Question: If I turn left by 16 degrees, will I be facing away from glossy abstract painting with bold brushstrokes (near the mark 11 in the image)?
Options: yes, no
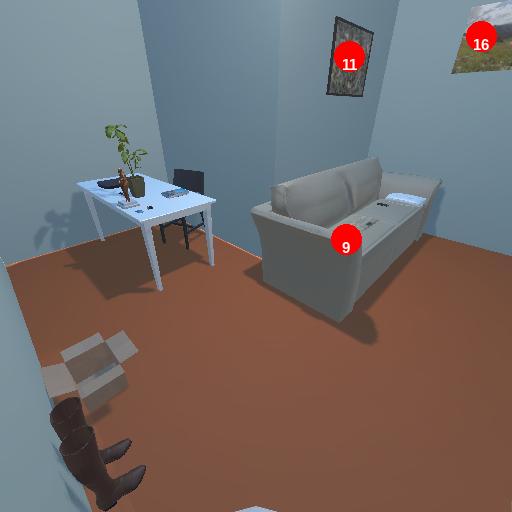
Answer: yes